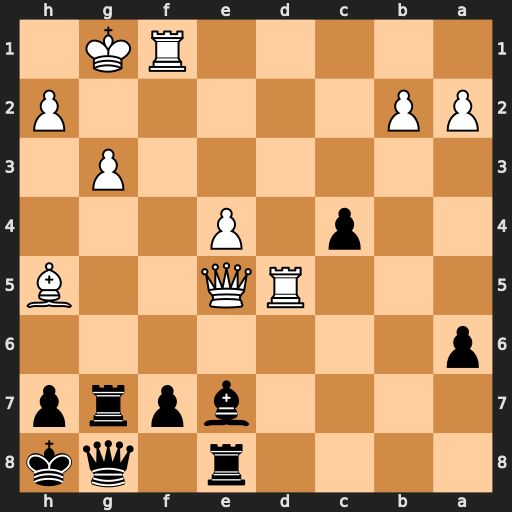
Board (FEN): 4r1qk/4bprp/p7/3RQ2B/2p1P3/6P1/PP5P/5RK1
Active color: b
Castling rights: -
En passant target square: -
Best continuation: Bc5+ Rxc5 Rxe5